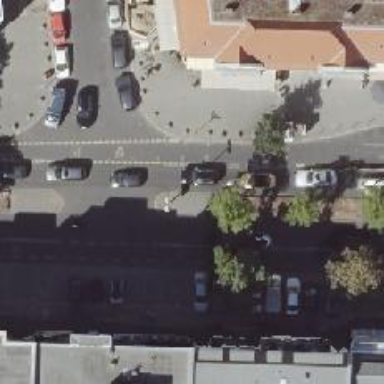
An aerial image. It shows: Footway that serves as traffic island.